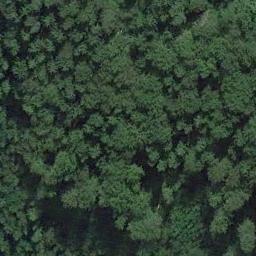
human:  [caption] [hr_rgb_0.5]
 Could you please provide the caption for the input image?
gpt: Many green trees are in a forest .

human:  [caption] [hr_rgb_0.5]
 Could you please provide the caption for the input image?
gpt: The forest is full of green trees .

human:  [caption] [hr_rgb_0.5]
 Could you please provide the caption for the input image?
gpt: There are three paths in this forest .

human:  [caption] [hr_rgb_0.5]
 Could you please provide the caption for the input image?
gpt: The forest has a lot of evenly distributed green trees .

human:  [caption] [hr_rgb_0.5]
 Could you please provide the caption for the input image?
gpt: A dense forest with many green trees .